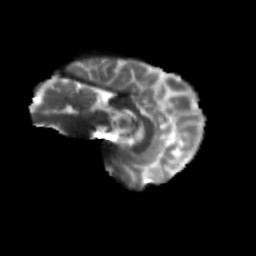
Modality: T2w
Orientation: sagittal
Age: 57
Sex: male
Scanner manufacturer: siemens
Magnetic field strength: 3 T
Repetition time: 4.71 s
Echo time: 0.0906 s